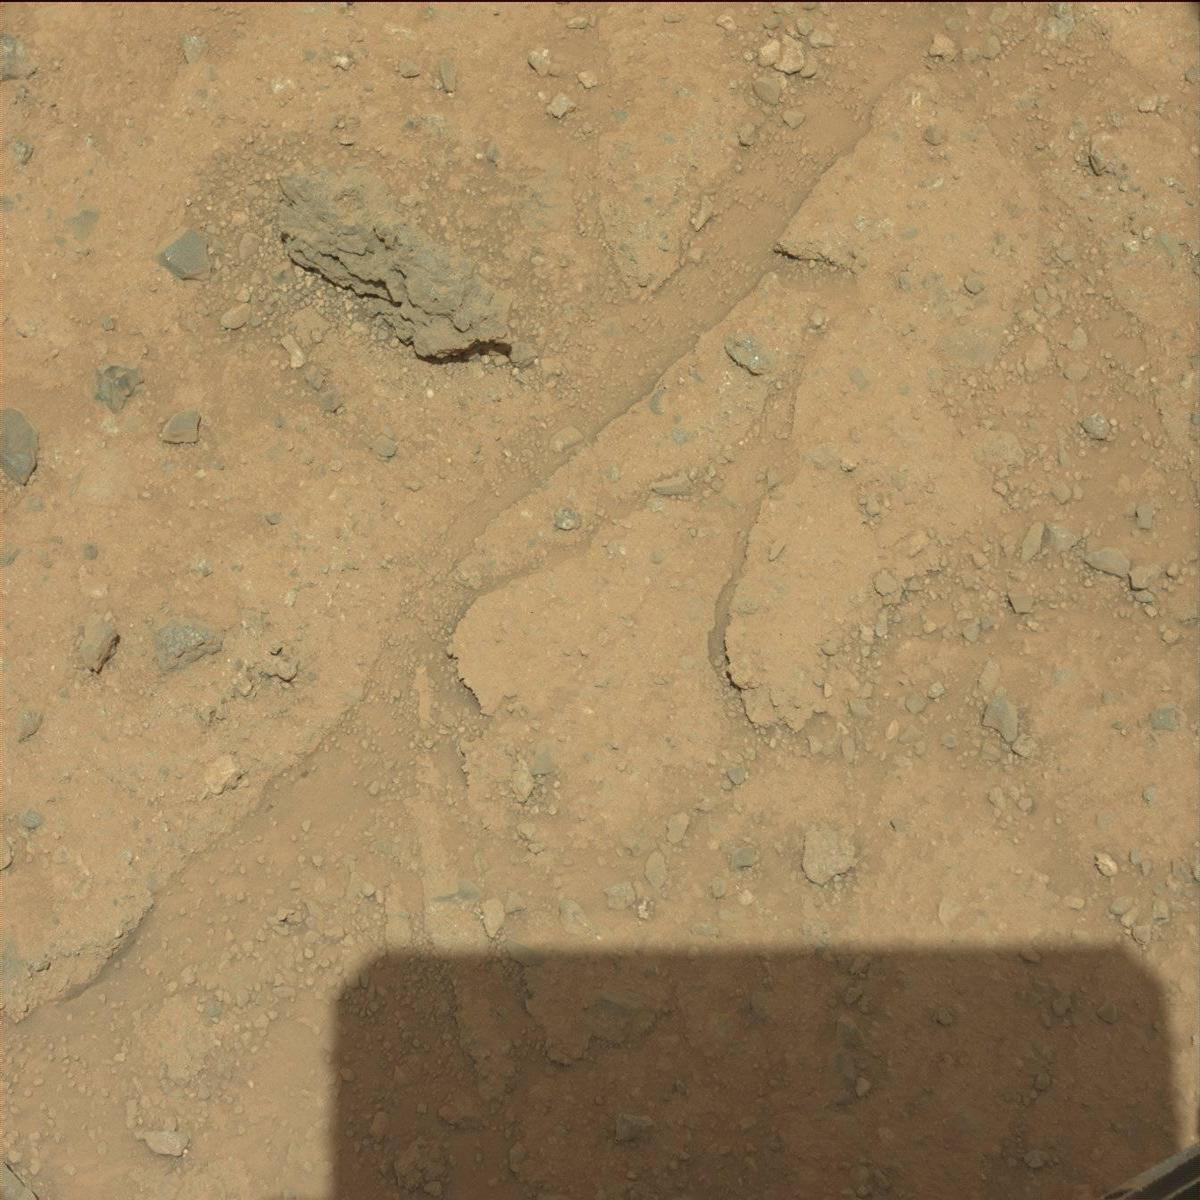
Terrain classes present: Bedrock, Rock, Sand / Soil